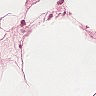
Metastatic tissue present: no